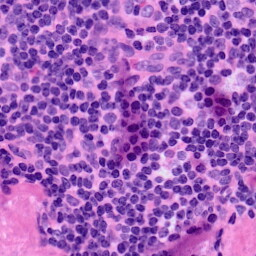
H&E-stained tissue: LymphNode